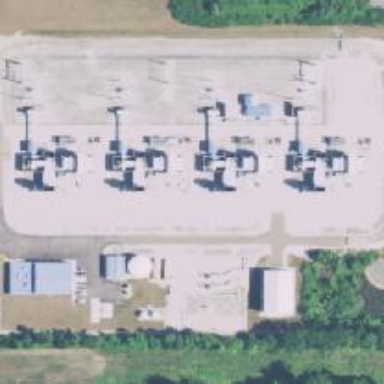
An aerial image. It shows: Gas turbine generator.